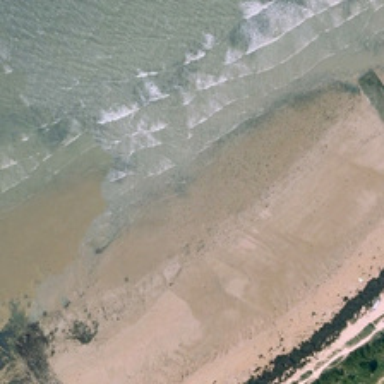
Many wave ripples are next to a sandy beach .